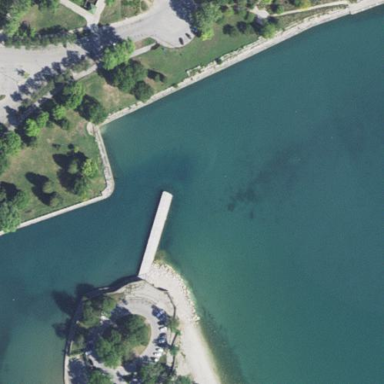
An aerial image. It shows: Breakwater structure.